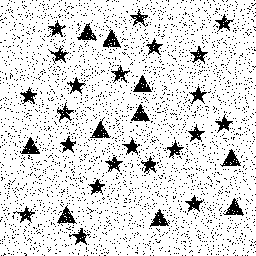
Squares: 0
Triangles: 10
Stars: 22
Total shapes: 32